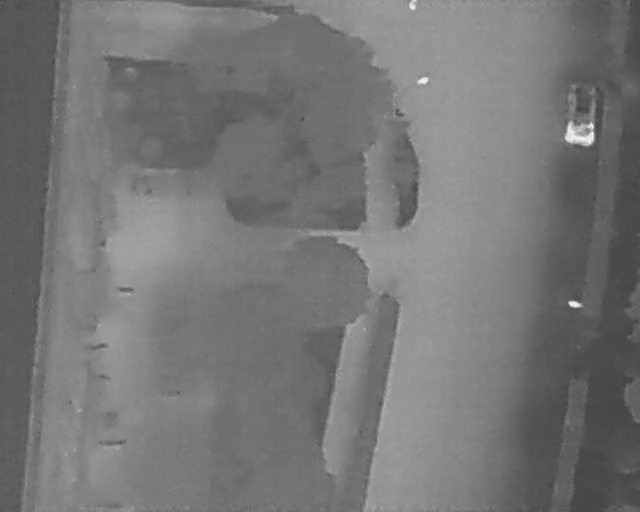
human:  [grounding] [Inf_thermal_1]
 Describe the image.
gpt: In the satellite image, there is  <ref>1 medium car </ref> <box>[[85, 19, 95, 25, 4]]</box> located at top right.